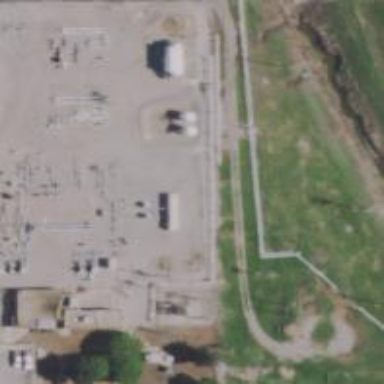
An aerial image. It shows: Storage tank with man-made structure.